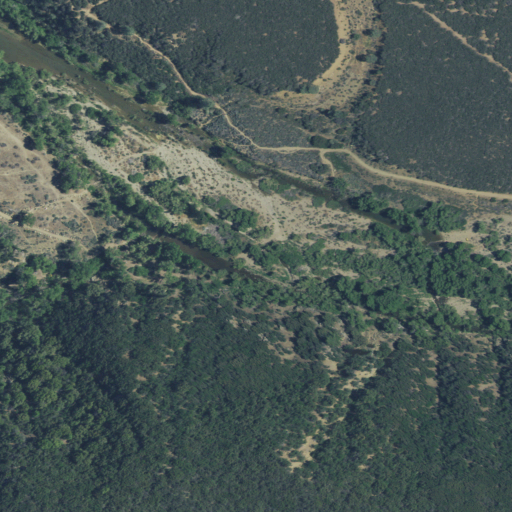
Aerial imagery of valley in California named Lion Canyon containing shrub, open development, evergreen forest, woody wetlands, mixed forest, low intensity development, and open water